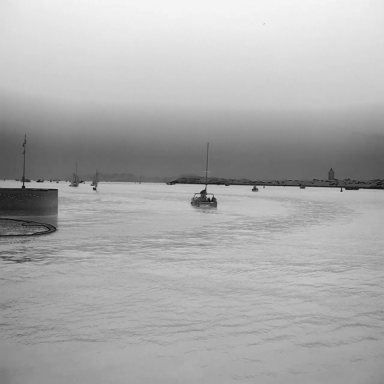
There are nine objects shown in the infrared image, including a container_ship, four bulk_carriers, and four sailboats.